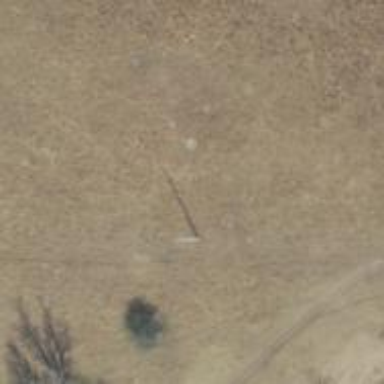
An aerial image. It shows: Power pole.